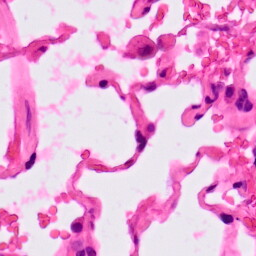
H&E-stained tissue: Lung